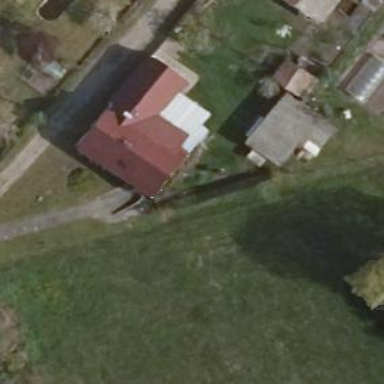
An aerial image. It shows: Gabled roofed house.